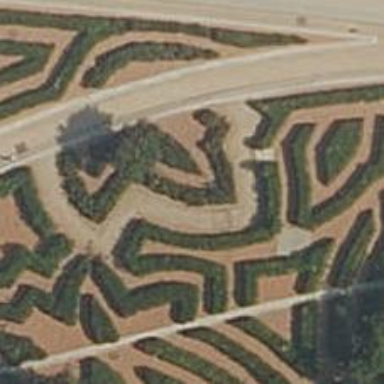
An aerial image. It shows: Hedge barrier.